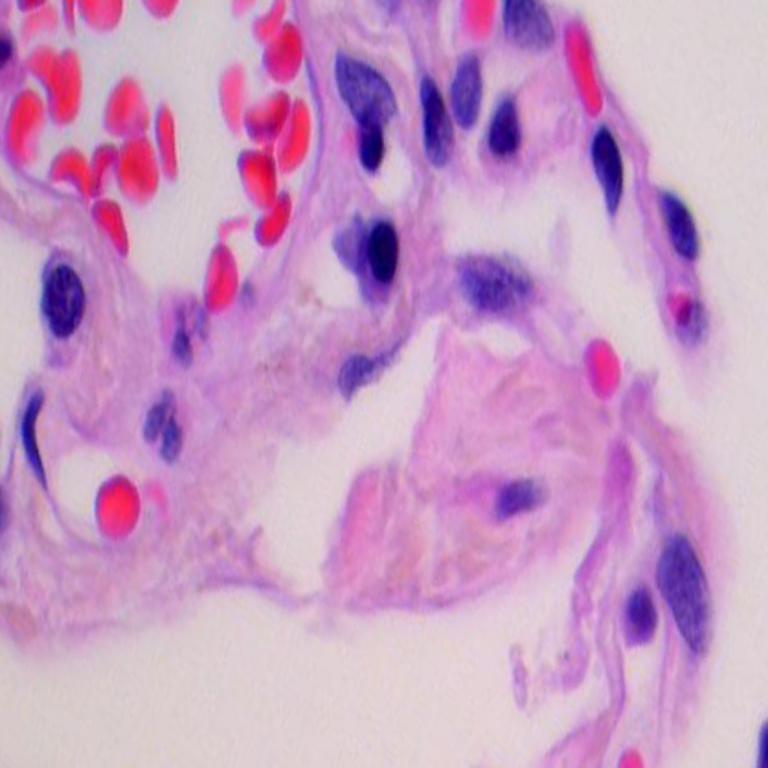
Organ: lung
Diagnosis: benign